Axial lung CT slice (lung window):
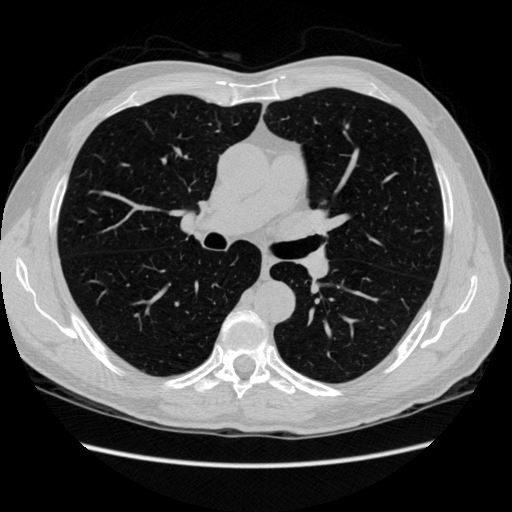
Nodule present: no